Question: I'm trying to bind a combobox to a enum in different project but I have a problem;
Enum is defined in BTModels namespace as
'''
namespace BTModels
{
public Enum FrequencyUnit
{
GHz,
MHz,
Khz,
Hz
}
}
'''
When I want to create ObjectDataProvider an error occurs "The name 'FrequencyUnit' does not exist in the namespace 'clr-namespace:BTModels'"
I have added xmlns:models="clr-namespace:BTModels" and code as:
'''
<ObjectDataProvider MethodName="GetValues" ObjectType="{x:Type sys:Enum}"
x:Key="dataFromEnum">
<ObjectDataProvider.MethodParameters>
<x:Type TypeName="models:FrequencyUnit" />
</ObjectDataProvider.MethodParameters>
</ObjectDataProvider>
'''
My project look like this

Any ideas how to accomplish this?
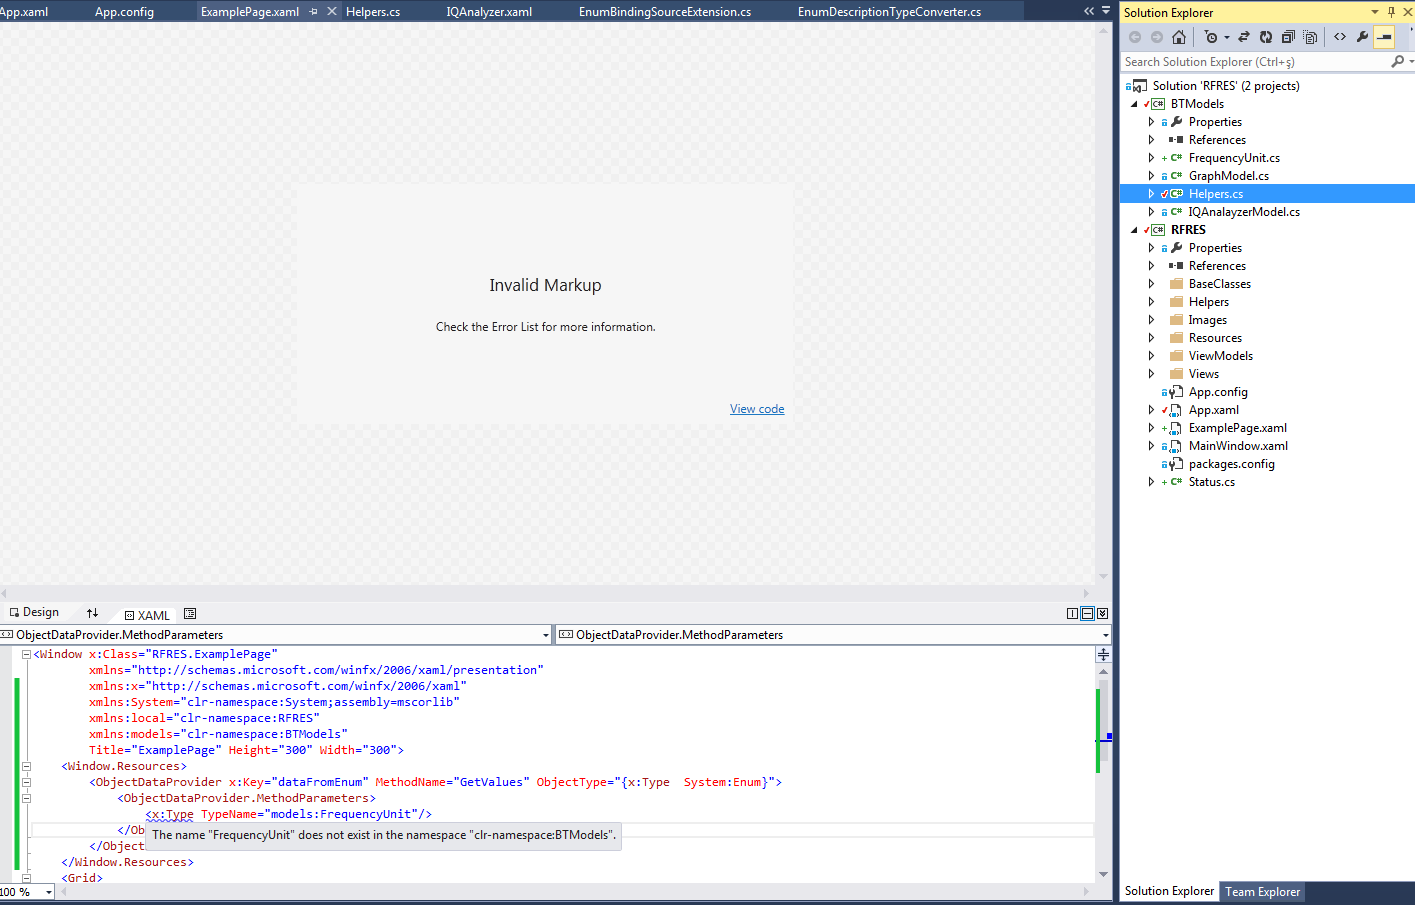
Answer: I found solution. When add another project xml definition must contain assembly info as follows:
'''
xmlns:models="clr-namespace:BTModels;assembly=BTModels"
'''